Question:
i have the following relationship, the book entity is working fine. But when i try to provide the relationship and add it to the wishlist the value is not persisting, it is only available temporarily.
here is the code how i add the relationship
'''
WishListBooks *wishList = [NSEntityDescription insertNewObjectForEntityForName:@"WishListBooks" inManagedObjectContext:[self getCoreDataContext]];
[wishList addContainsObject:self.bookEntity];
NSError *saveError;
if (![[self getCoreDataContext] save:&saveError]) {
NSLog(@"Saving changes to book book two failed: %@", saveError);
} else
{
NSLog(@"Data Saved onto Coredata");
}
'''
but when i print the logs i get.
'''
<_PFArray 0x79f31bf0>(
<WishListBooks: 0x79fc1730> (entity: WishListBooks; id: 0x79f9a3e0 <x-coredata://150C6D01-71AB-4324-B5F4-9D553630C985/WishListBooks/p1> ; data: <fault>),
<WishListBooks: 0x79fbe6f0> (entity: WishListBooks; id: 0x79f2a390 <x-coredata://150C6D01-71AB-4324-B5F4-9D553630C985/WishListBooks/p2> ; data: <fault>),
<WishListBooks: 0x79fb33d0> (entity: WishListBooks; id: 0x79fb4250 <x-coredata://150C6D01-71AB-4324-B5F4-9D553630C985/WishListBooks/p3> ; data: <fault>),
<WishListBooks: 0x79f34cd0> (entity: WishListBooks; id: 0x79fc5520 <x-coredata://150C6D01-71AB-4324-B5F4-9D553630C985/WishListBooks/p4> ; data: <fault>),
<WishListBooks: 0x79fb73e0> (entity: WishListBooks; id: 0x79fc5530 <x-coredata://150C6D01-71AB-4324-B5F4-9D553630C985/WishListBooks/p5> ; data: <fault>),
<WishListBooks: 0x79f35ae0> (entity: WishListBooks; id: 0x79fb1e50 <x-coredata://150C6D01-71AB-4324-B5F4-9D553630C985/WishListBooks/p6> ; data: <fault>)
)
'''
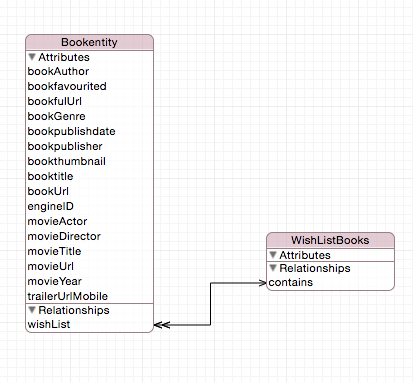
Answer: What you're seeing are Core Data . These are not errors and they do not indicate that the relationship data was not saved. When Core Data loads data from a persistent store, it loads it as a , which means that it's a placeholder object that has not loaded its attribute values. If you try to use those attribute values, they're loaded on demand. This is entirely normal-- there's actually no sign of anything being wrong in that message in your question.